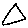
Label: triangle